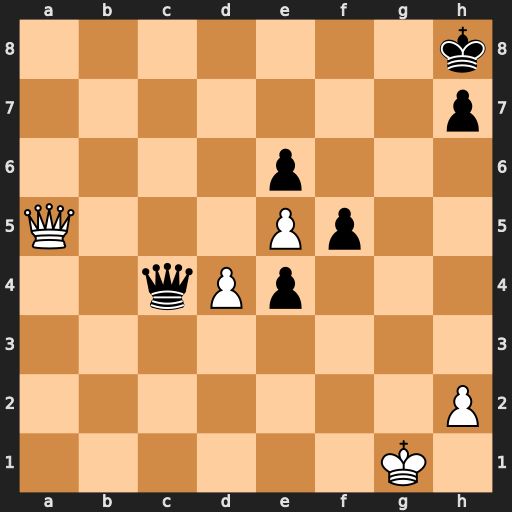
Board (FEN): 7k/7p/4p3/Q3Pp2/2qPp3/8/7P/6K1
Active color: w
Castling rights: -
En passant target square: -
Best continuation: Qc5 Qxc5 dxc5 Kg7 c6